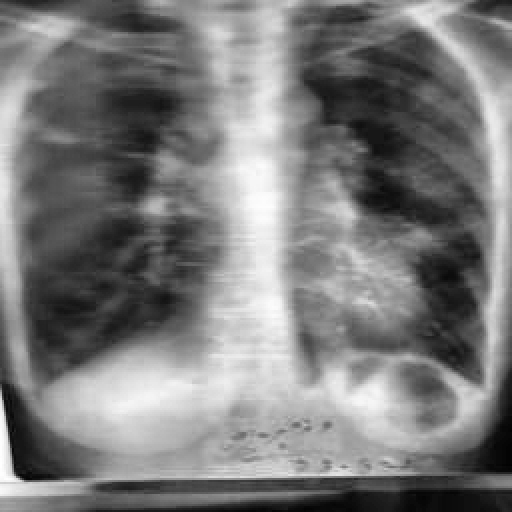
Finding: TUBERCULOSIS